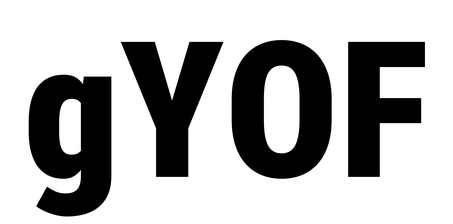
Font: Roboto_Condensed_Black